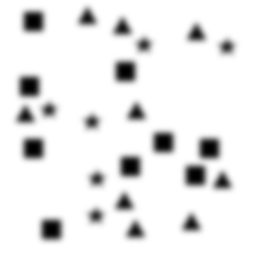
Squares: 9
Triangles: 9
Stars: 6
Total shapes: 24